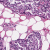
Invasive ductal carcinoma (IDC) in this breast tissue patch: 1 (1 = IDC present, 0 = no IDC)